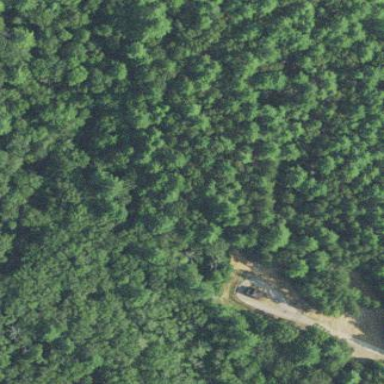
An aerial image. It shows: Mixed leaf woodland.